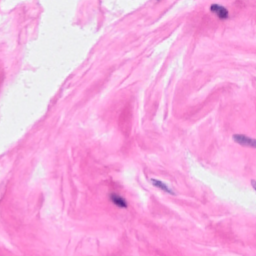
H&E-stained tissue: Breast